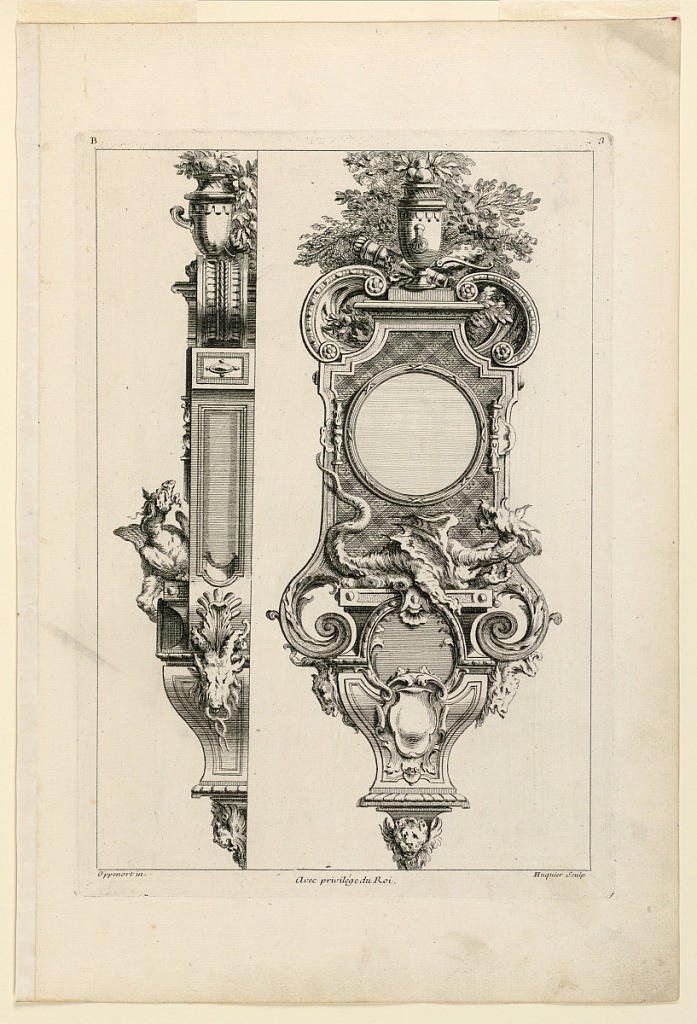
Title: Page Three from "Second Licre Contenant Differens Desseins de Pendules Inventés par G. M. Oppenort Architecte du Roi et Gravés par Huquier"
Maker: Gilles-Marie Oppenord, French, 1672–1742
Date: after 1751
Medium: Etching on paper
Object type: Print
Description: Front and side view of a wall clock. Rectangular shape decorated with volutes in upper and lower part. Crowned with a vase set against foliage. Below, a dragon. Inscribed upper left: "B"; upper right: "3"; lower left: "Oppenort inv."; lower right: "Huquier sculp."; center: "Avec privilege du Roi".